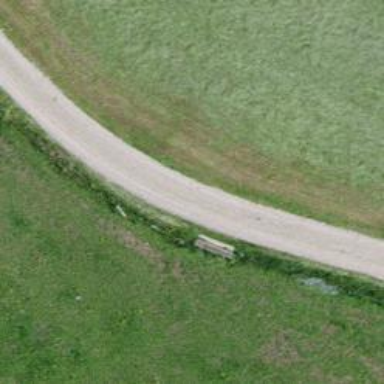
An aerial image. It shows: Bench.